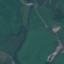
Label: Pasture